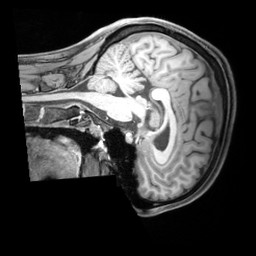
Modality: T1w
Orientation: sagittal
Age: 28
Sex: female
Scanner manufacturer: siemens
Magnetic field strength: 3 T
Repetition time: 1.97 s
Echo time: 0.00206 s